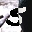
Label: 5